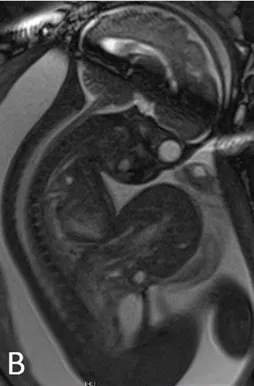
B
) MRI finding of omphalocele at 33 weeks of gestation.
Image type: radiology (mri)